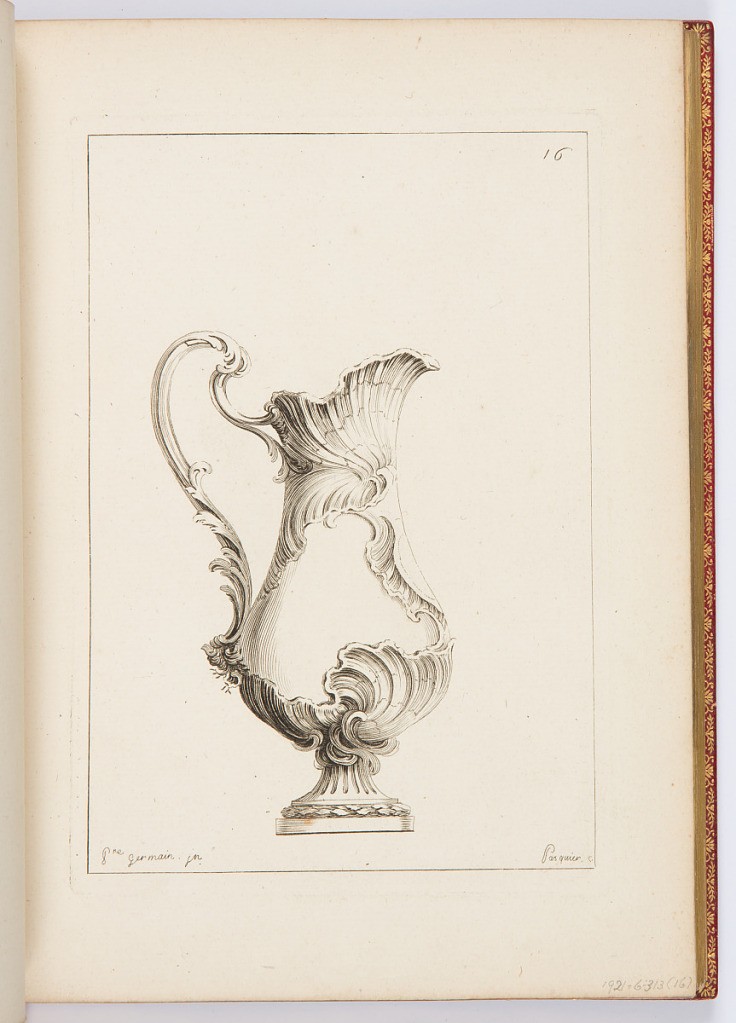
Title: Buirre pour les Évèque
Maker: Pierre Germain, French, 1703 - 1783
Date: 1748
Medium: Etching on laid paper
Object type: Print
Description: Design for a ewer decorated with ornament motifs including scrolls, rinceaux, fluting, and bound leaf. The plate is signed and numbered.